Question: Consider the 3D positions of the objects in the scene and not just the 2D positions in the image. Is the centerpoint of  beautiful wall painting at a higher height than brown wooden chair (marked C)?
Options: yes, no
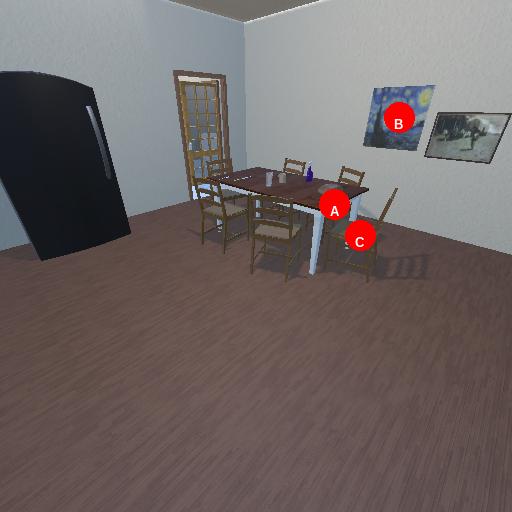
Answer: yes